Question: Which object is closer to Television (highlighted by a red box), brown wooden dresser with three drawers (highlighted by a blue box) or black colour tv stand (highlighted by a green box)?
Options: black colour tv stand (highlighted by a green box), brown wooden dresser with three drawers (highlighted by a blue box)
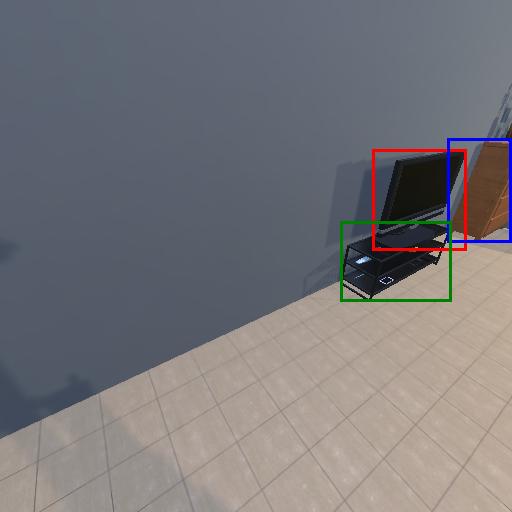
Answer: black colour tv stand (highlighted by a green box)